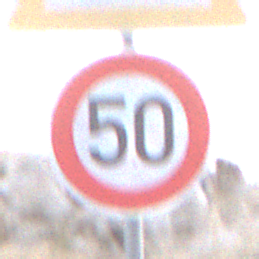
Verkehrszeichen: Geschwindigkeit50
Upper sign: Gefahrenstelle
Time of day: SunriseSunset
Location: Outdoor (Suburban)
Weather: Clear
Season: NotSpecified
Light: Natural